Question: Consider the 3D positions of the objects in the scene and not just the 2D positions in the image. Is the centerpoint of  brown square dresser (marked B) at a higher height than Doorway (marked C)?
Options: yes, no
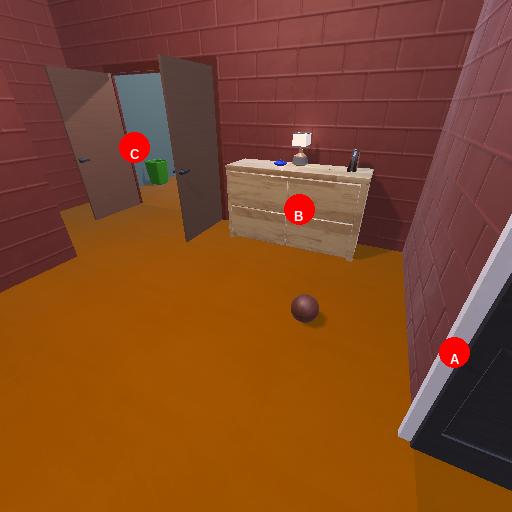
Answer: yes